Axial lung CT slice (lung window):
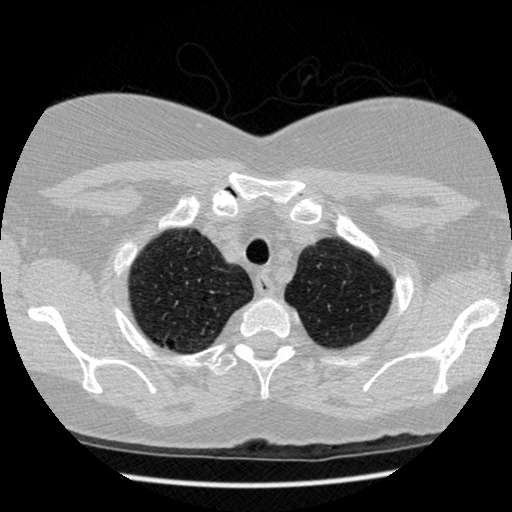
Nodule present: no